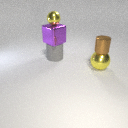
large yellow metal sphere below small brown metal cylinder